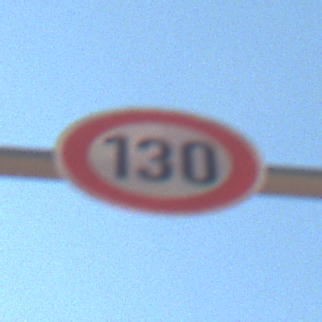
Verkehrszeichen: Geschwindigkeit130
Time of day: MorningAfternoon
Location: Outdoor (Nature)
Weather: Clear
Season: Summer
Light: Natural